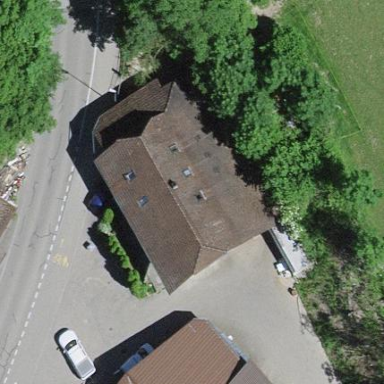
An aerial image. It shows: Farm building.